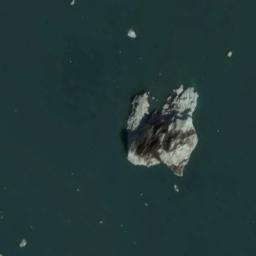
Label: sea_ice